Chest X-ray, AP view. Patient: 14 years old, sex M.
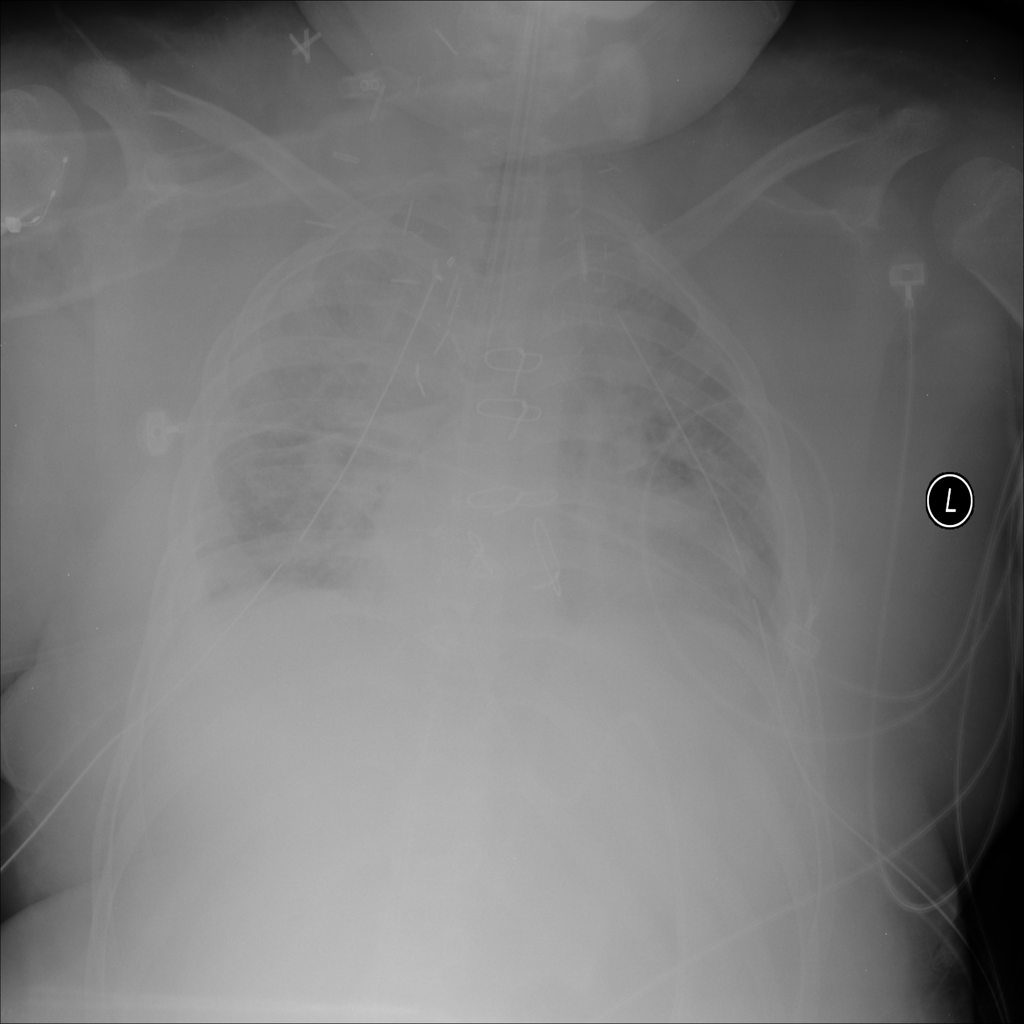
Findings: Edema